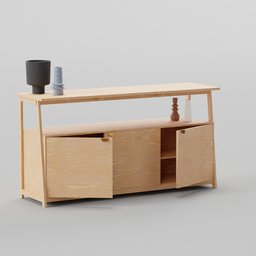
Label: furniture